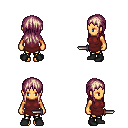
a pixel art fantasy rpg character, female body template, human, tanned skin, maroon tunic, gold greaves, white blonde unkempt hairstyle, black shoes, dagger, four views (front, back, left, right), 2x2 character sprite sheet, small pixel art, hard edges, no anti-aliasing